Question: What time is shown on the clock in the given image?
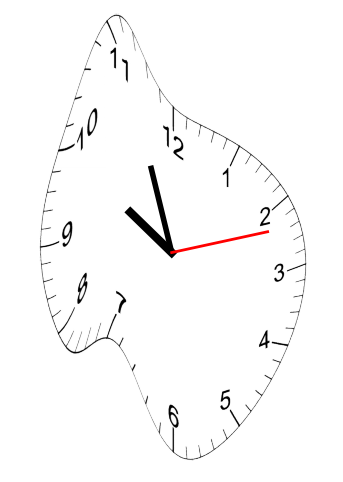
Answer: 09:56:12